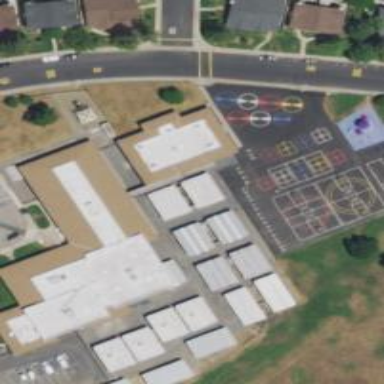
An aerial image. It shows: School.